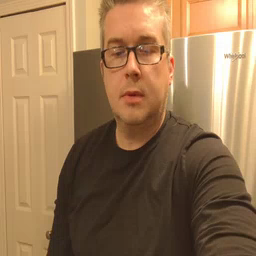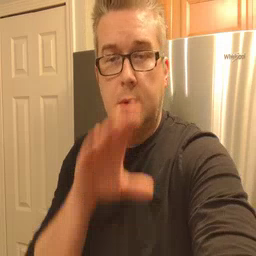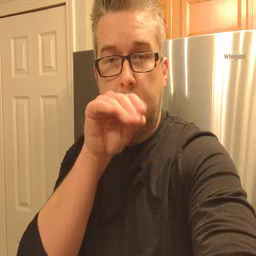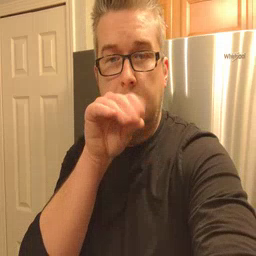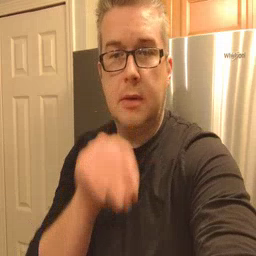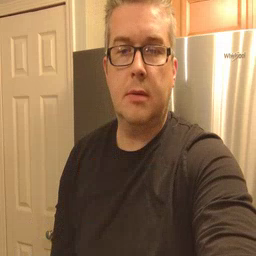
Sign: goose